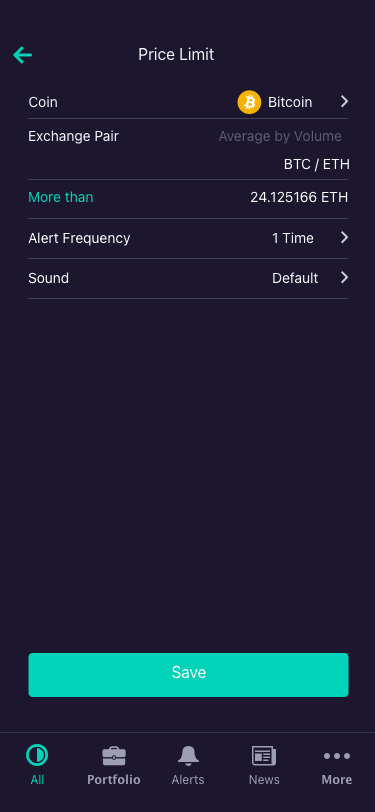
Text in this UI design:
All
Portfolio
Alerts
News
More
Sound
Default
Alert Frequency
1 Time
More than
24.125166 ETH
Exchange Pair
BTC / ETH
Average by Volume
Coin
Bitcoin
Save
Price Limit